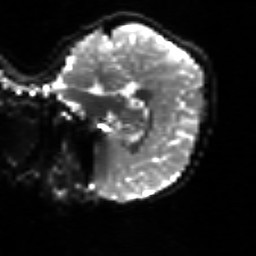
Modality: sbref
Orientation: sagittal
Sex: female
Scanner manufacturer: siemens
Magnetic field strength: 3 T
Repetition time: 5 s
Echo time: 0.071 s